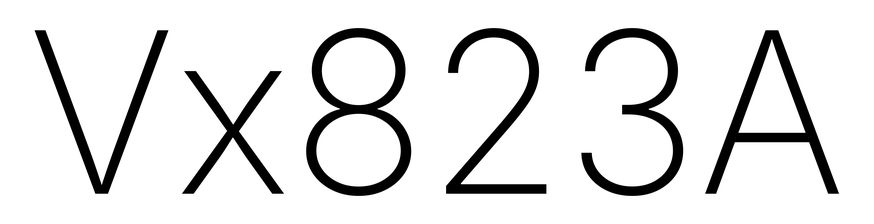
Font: Inter_ExtraLight